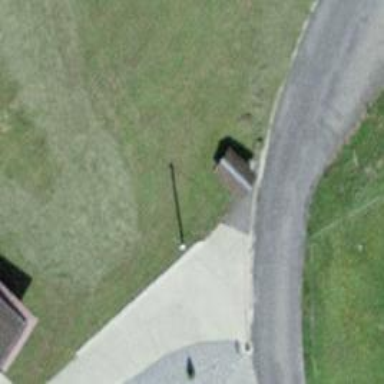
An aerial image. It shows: Wayside cross with historic significance.